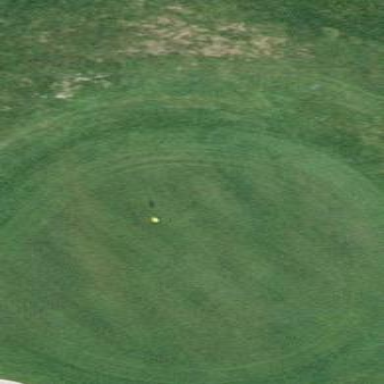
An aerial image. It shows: Golf green.